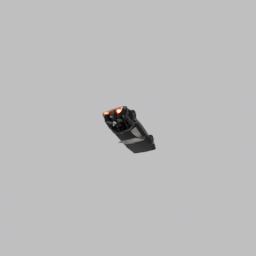
Label: mechanical